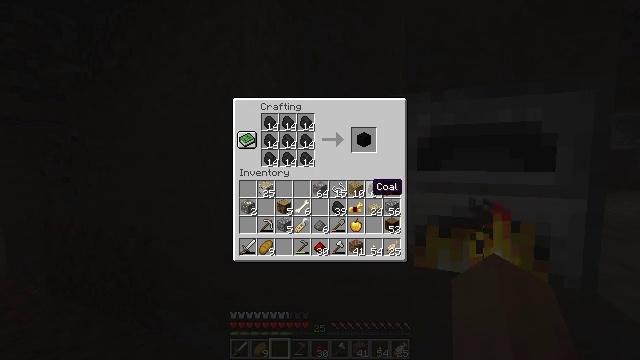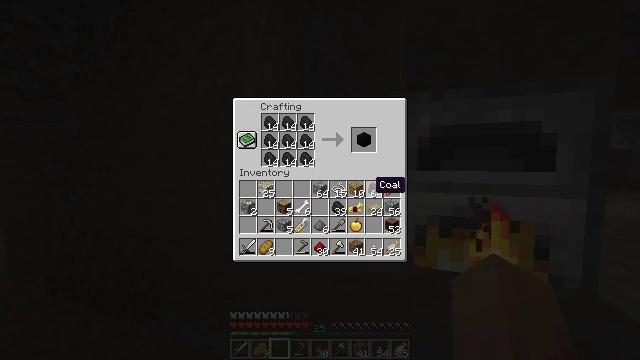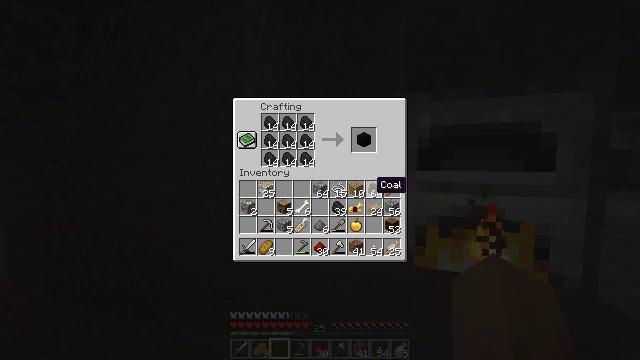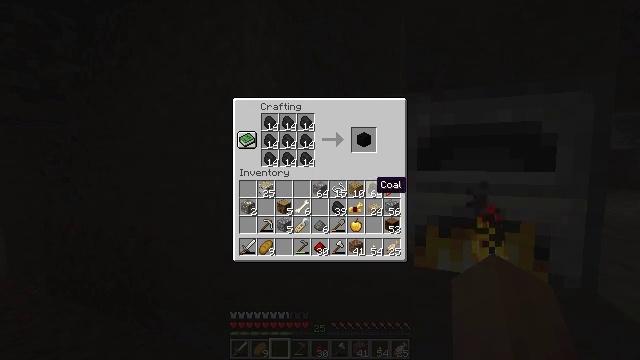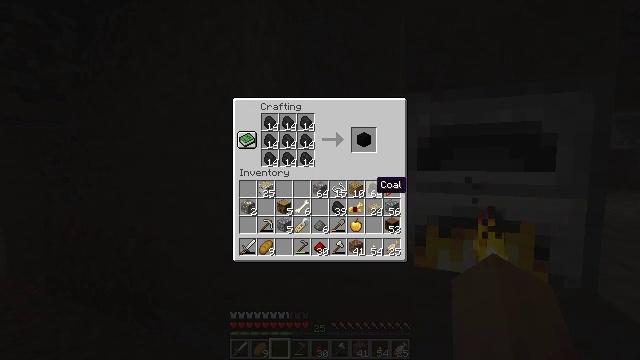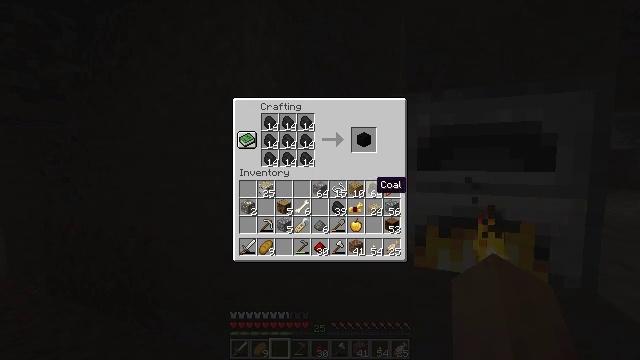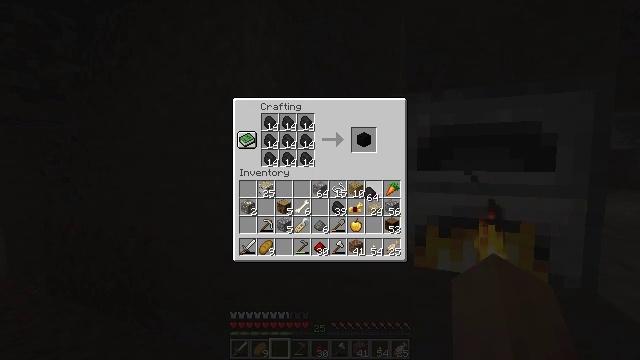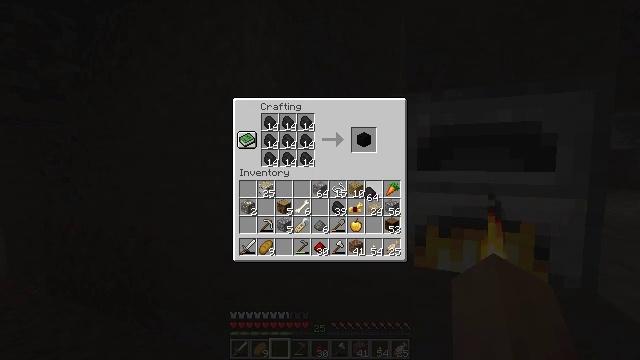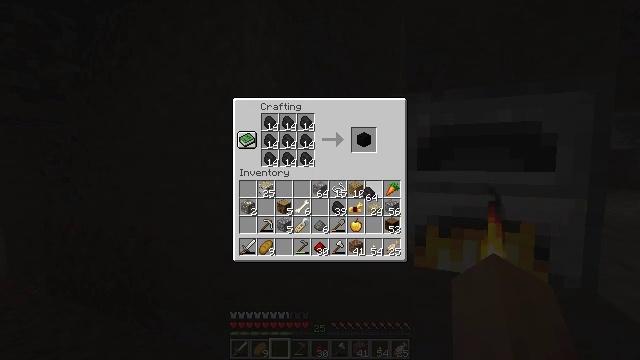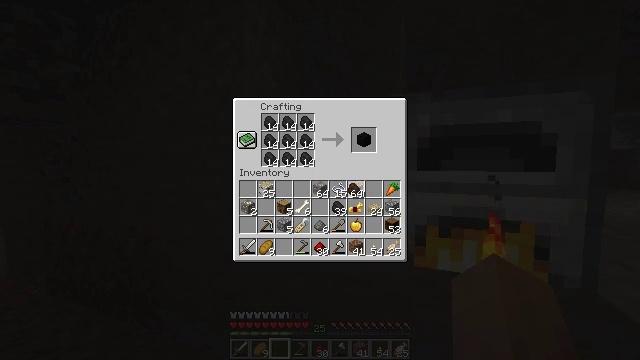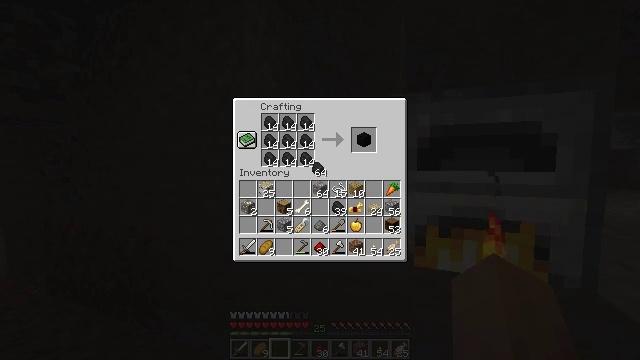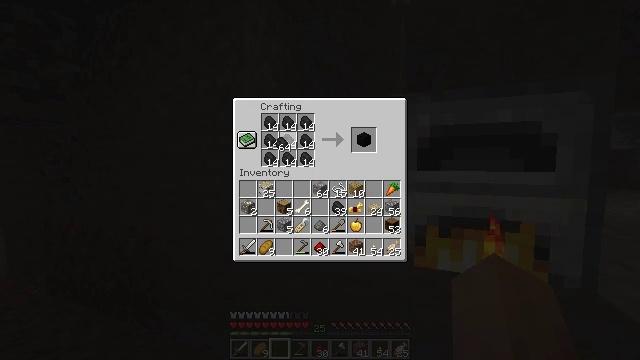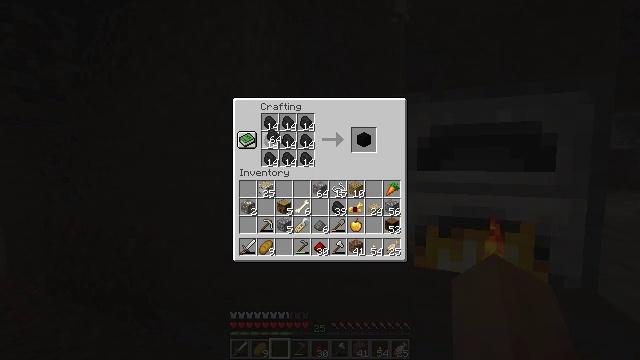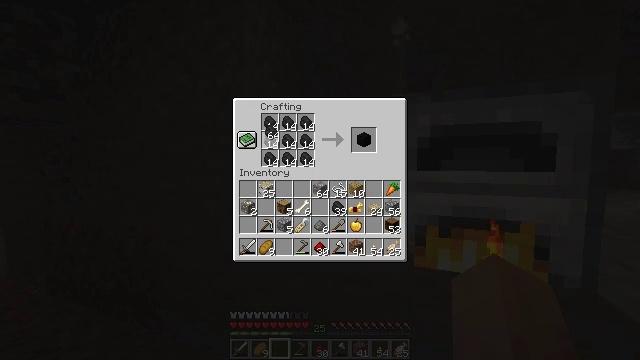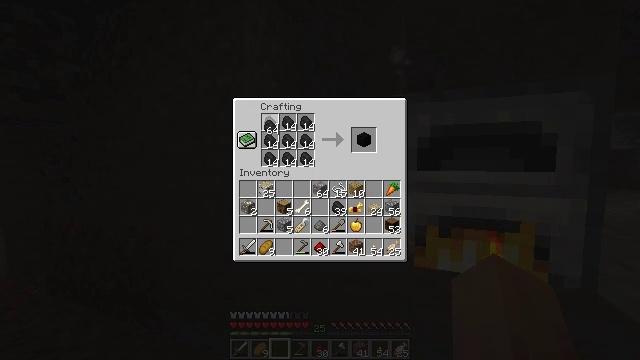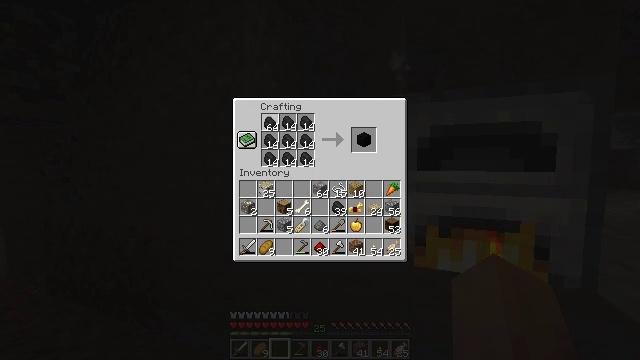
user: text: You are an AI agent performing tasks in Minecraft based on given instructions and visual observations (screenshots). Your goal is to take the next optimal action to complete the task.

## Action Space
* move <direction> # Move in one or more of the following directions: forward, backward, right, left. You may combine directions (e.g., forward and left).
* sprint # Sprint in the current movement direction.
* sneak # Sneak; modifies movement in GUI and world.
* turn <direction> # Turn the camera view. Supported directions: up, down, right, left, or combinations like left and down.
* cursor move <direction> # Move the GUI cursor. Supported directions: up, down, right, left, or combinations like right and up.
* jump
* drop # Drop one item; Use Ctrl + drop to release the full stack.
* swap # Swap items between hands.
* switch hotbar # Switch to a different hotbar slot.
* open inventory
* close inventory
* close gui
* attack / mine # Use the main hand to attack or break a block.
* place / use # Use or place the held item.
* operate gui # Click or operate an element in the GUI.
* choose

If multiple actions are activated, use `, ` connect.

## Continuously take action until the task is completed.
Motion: motion action
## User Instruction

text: Use coal to craft a coal block.
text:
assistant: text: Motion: no_op
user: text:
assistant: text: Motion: no_op
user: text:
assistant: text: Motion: no_op
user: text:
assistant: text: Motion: no_op
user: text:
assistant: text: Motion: no_op
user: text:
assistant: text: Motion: operate gui
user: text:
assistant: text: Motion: operate gui
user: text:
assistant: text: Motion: operate gui
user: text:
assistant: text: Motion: cursor move left
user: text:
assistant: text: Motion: cursor move left and up
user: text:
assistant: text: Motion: cursor move left and up
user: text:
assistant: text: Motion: cursor move left and up
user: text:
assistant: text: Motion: no_op
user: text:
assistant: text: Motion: no_op
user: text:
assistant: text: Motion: no_op
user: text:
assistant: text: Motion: no_op
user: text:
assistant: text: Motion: no_op
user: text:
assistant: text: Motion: operate gui
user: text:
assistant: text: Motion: cursor move down, operate gui
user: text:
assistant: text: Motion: cursor move down, operate gui
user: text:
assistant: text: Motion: operate gui
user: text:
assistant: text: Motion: operate gui
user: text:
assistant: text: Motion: operate gui
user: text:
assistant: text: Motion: cursor move right, operate gui
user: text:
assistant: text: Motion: cursor move right, operate gui
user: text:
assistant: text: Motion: operate gui
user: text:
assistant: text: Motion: cursor move up, operate gui
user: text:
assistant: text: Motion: cursor move up, operate gui
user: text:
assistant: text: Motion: cursor move up, operate gui
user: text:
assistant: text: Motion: operate gui